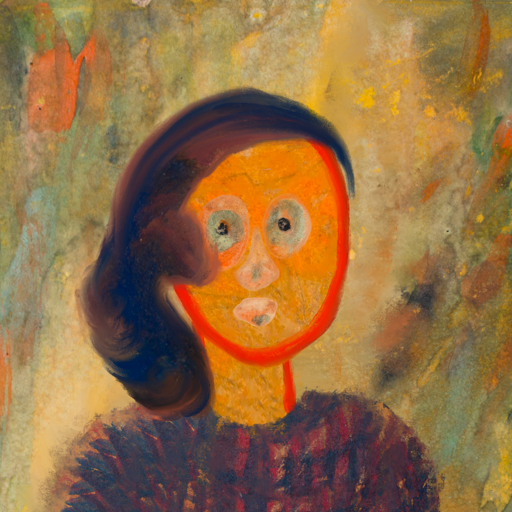
Background: Comrade, Head And Neck Front: Sisters, Face Front: Childish, Bust: In_The_Sun, Hair Front: Mother_And_Son_Son, Head Accessory: Blank, Second Necklace: Blank, Necklace: Blank, Baby: Blank